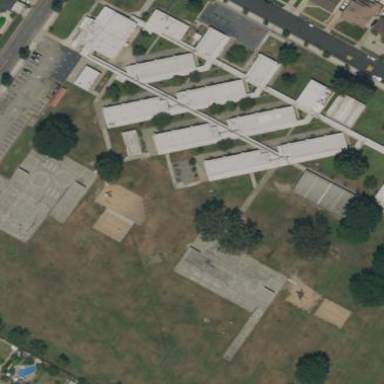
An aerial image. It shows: School.